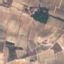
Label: PermanentCrop